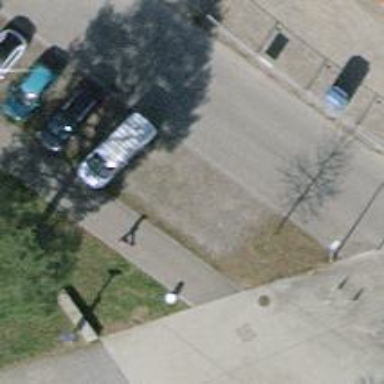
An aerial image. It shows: Residential road with asphalt surface and separate sidewalk.